Field crop: tomato
Growth stage: 2
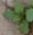
Species: solanum